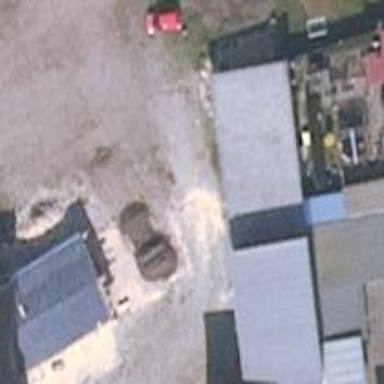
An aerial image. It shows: Building with gabled roof.